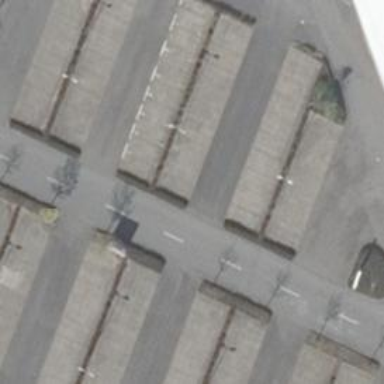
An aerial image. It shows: Asphalt parking aisle along service road.